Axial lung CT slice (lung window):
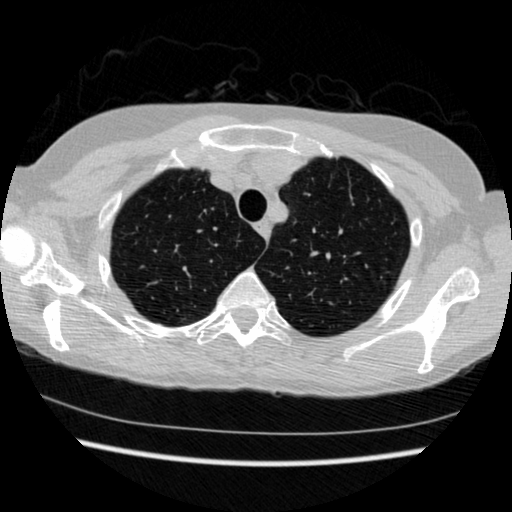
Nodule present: no